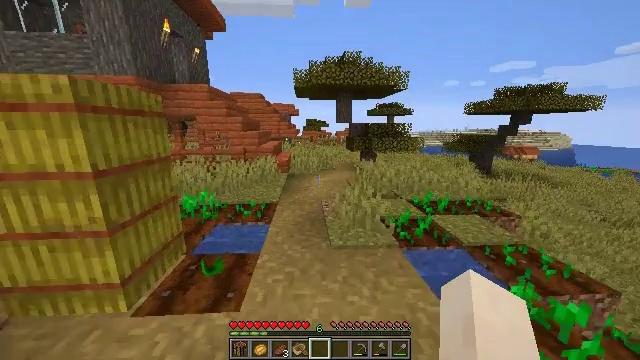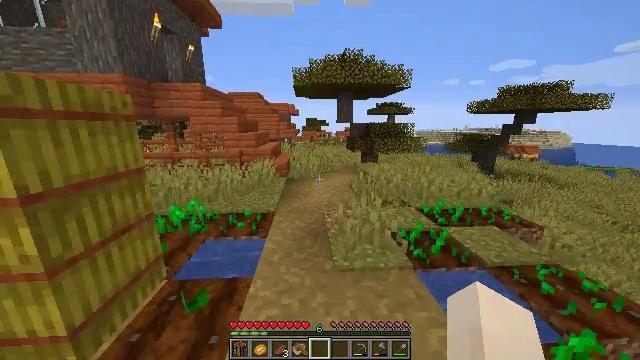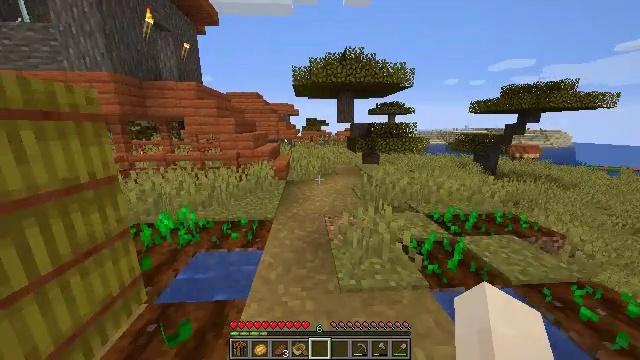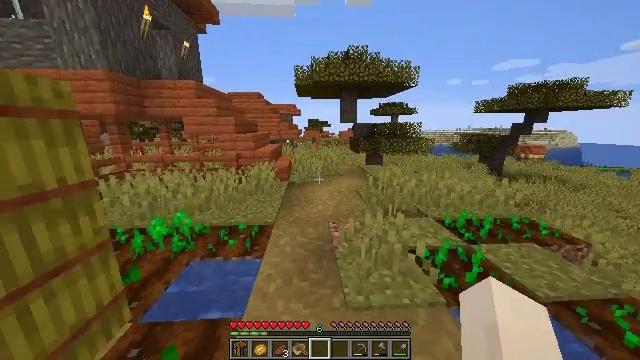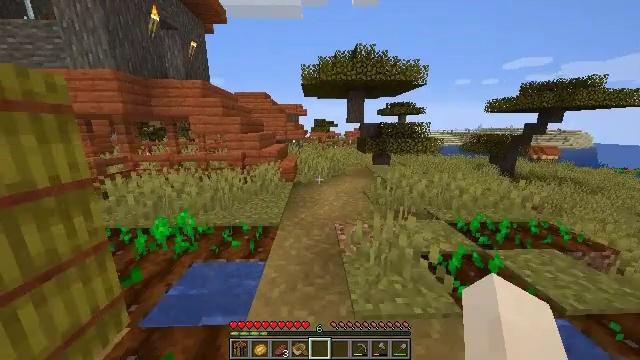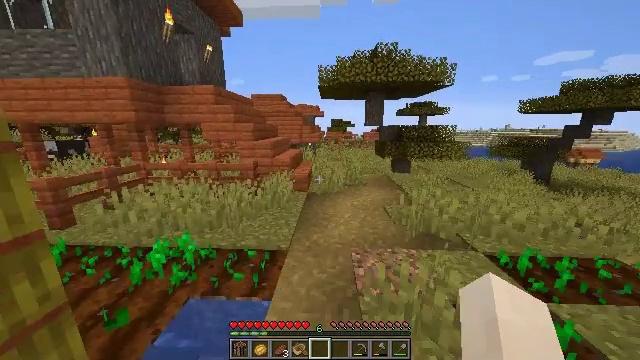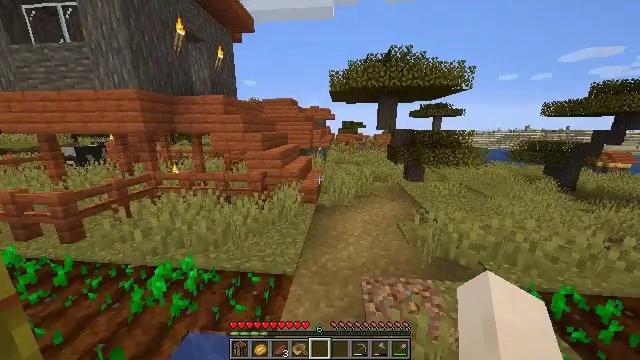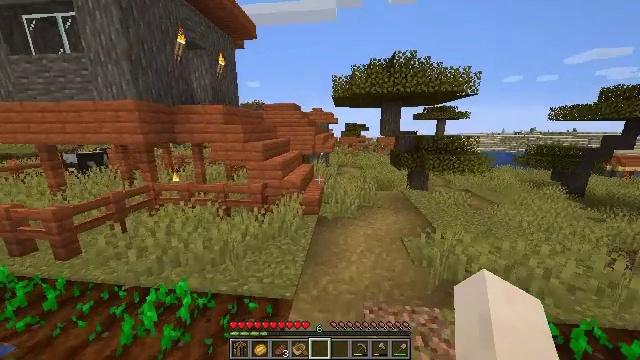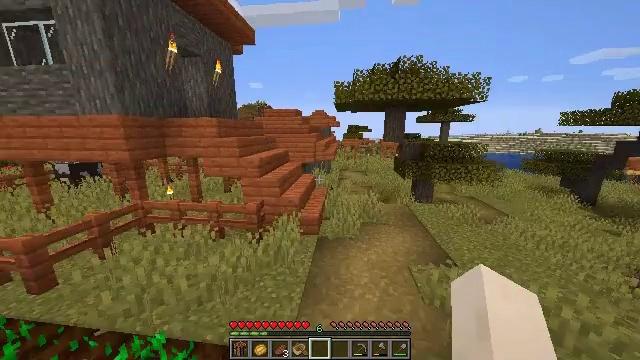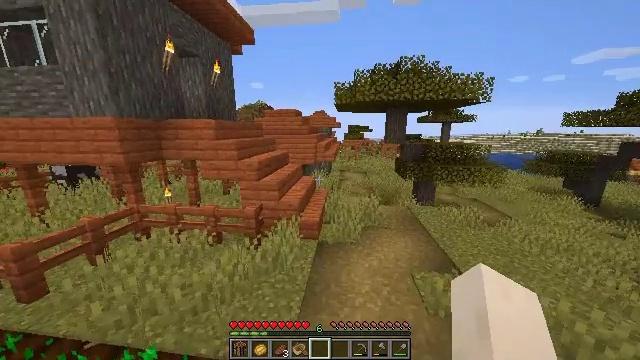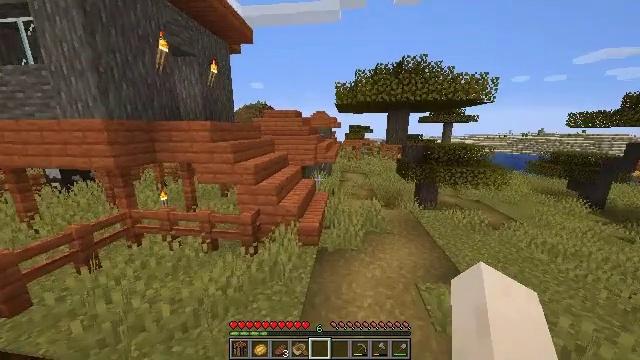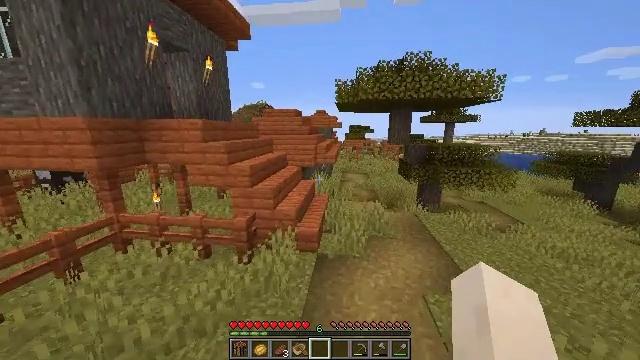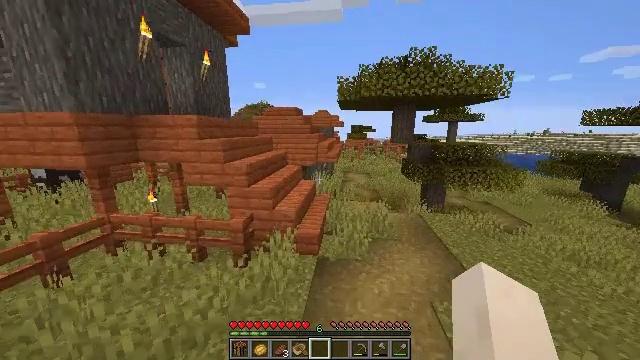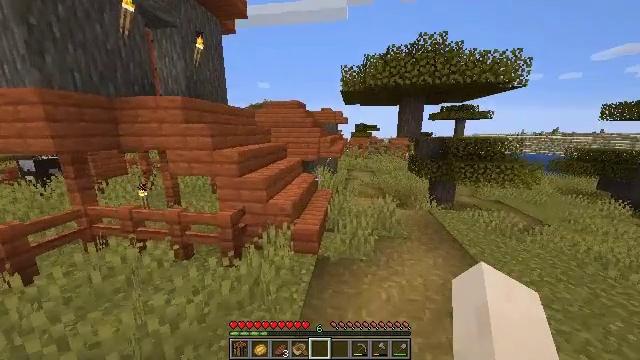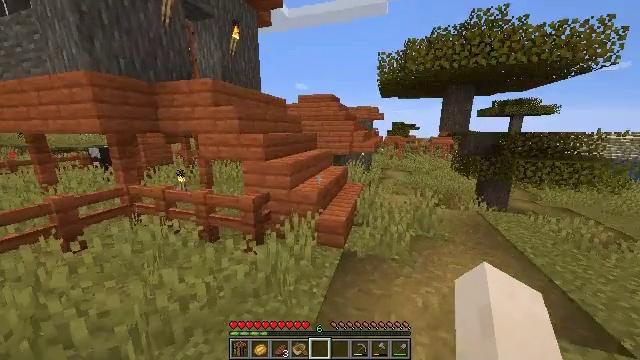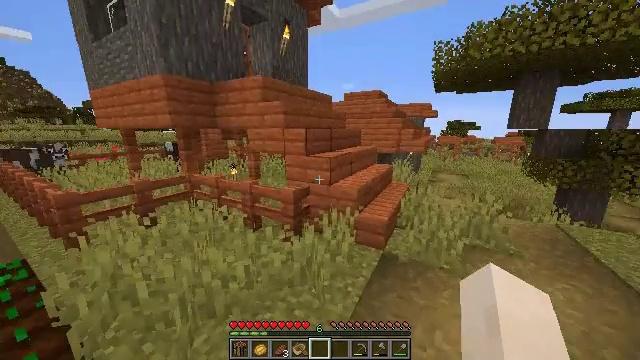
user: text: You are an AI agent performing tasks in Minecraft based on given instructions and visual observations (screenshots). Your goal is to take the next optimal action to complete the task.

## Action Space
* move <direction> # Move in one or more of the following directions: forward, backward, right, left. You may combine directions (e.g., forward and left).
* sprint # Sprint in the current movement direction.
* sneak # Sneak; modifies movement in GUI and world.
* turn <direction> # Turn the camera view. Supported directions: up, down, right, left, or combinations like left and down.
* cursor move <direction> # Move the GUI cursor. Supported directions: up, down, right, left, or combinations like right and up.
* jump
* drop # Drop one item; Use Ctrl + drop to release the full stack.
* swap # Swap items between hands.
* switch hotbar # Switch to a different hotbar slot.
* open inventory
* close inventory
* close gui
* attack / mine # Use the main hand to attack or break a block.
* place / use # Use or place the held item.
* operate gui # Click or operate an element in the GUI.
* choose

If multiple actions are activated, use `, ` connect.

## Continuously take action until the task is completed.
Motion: motion action
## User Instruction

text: Pick up the acacia fence after mining.
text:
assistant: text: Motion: move forward, sprint
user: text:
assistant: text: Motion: move forward, sprint
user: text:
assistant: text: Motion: move forward, sprint
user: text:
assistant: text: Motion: move forward, sprint, turn left
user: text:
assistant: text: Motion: move forward, sprint, turn left, jump
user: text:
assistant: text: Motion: move forward, sprint, turn left, jump
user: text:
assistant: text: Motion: move forward, sprint, jump
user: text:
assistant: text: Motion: move forward, sprint, jump
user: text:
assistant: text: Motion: move forward, sprint, jump
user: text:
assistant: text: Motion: move forward, sprint
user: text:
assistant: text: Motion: move forward, sprint
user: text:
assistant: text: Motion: move forward and move right, sprint
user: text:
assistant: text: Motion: move forward and move right, sprint, turn left
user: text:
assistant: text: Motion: move forward and move right, sprint, turn left
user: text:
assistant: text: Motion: move forward and move right, sprint, turn left
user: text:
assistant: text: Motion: move forward and move right, sprint, turn left and up
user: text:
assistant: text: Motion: move forward and move right, sprint
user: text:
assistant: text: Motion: move forward and move right, sprint
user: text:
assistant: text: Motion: move forward and move right, sprint
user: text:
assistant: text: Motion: move forward and move right, sprint
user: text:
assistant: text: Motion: move forward and move right, sprint
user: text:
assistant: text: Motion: move forward and move right, sprint
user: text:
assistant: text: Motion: move forward and move right, sprint, turn left
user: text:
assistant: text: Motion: move forward, sprint, turn left
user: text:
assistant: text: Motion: move forward, sprint
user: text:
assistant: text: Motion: move forward, sprint, jump
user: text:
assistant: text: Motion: move forward, sprint, turn left, jump
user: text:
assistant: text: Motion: move forward, sprint, turn left, jump
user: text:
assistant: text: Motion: move forward, sprint, turn left, jump
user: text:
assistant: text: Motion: move forward, sprint, turn left